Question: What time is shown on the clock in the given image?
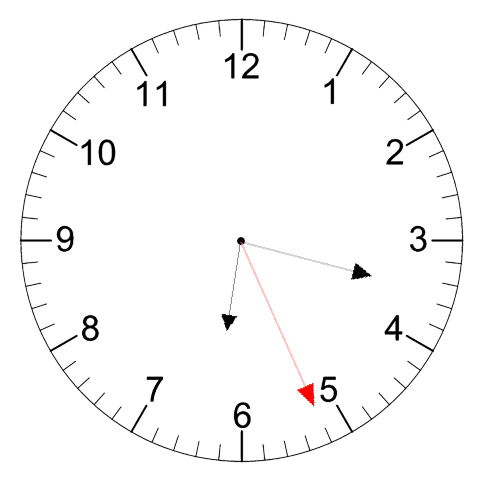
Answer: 06:17:26